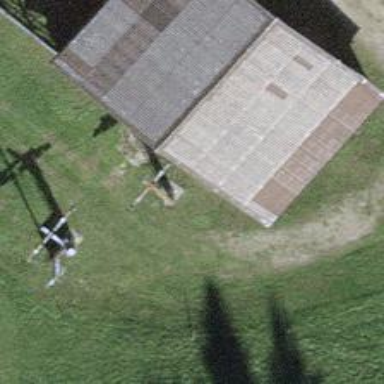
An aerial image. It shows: Pylon for aerialway.